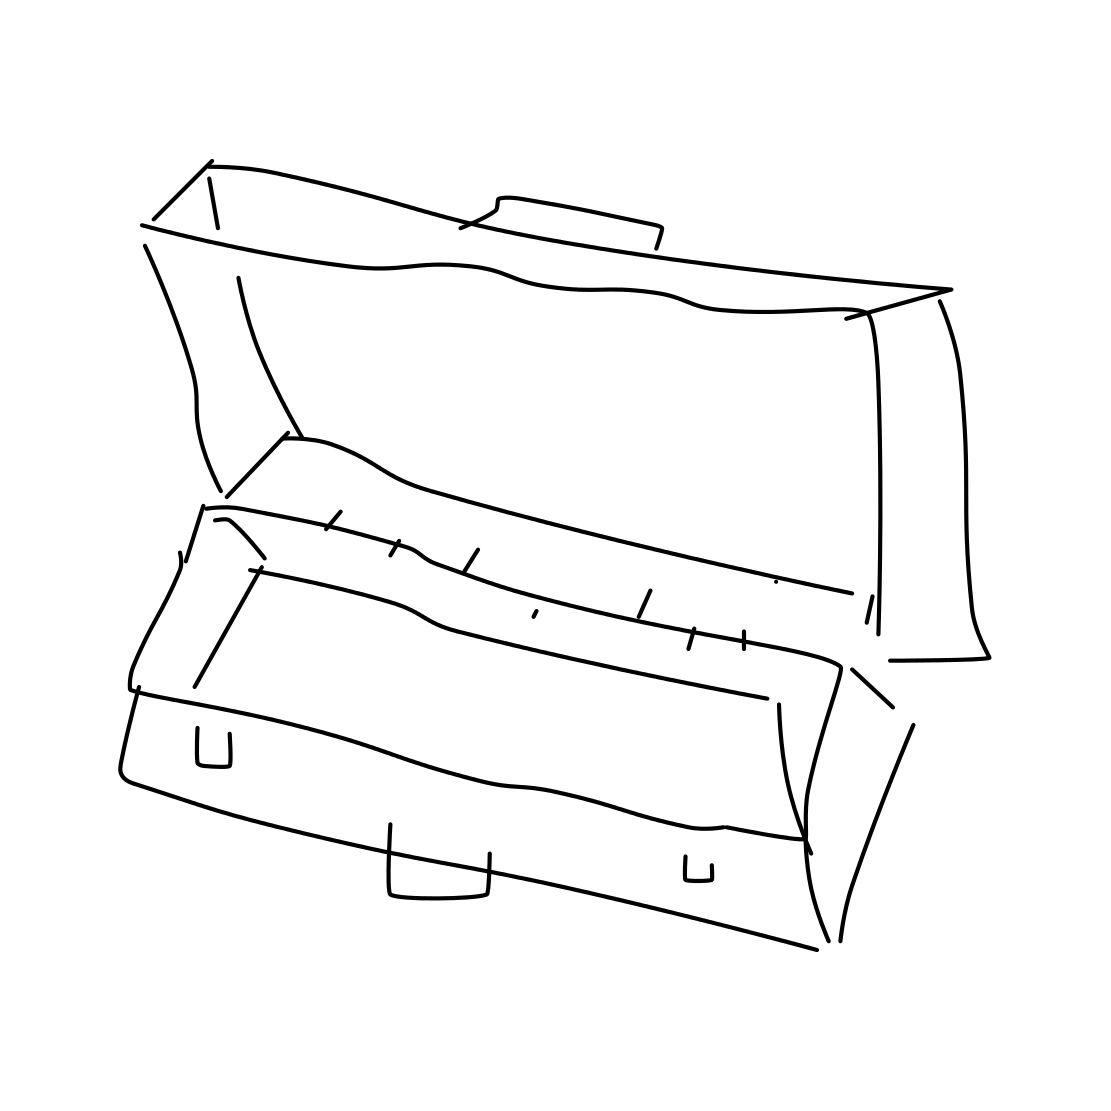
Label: suitcase